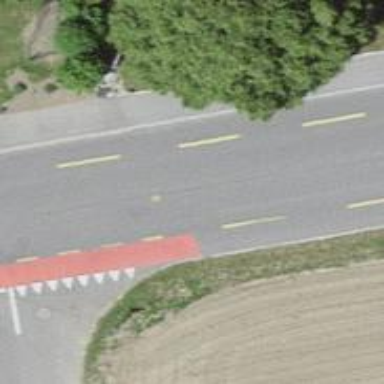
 there is sidewalk and lane for cycleway on both sides."